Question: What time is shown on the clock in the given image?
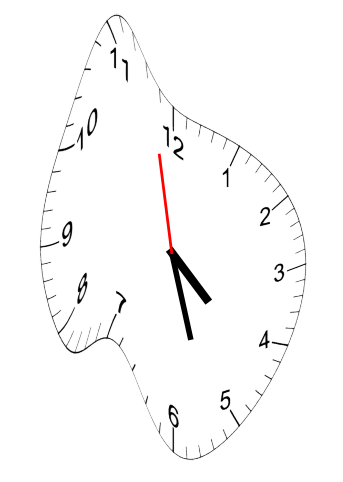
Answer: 04:26:58